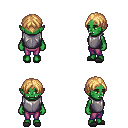
a pixel art fantasy rpg character, female body template, orc, green skin, steel chest armor, magenta pants, light blonde parted hairstyle, gray slippers, four views (front, back, left, right), 2x2 character sprite sheet, small pixel art, hard edges, no anti-aliasing